Interaction volume radius: 5 \u00c5
Interaction volume height: 20 \u00c5
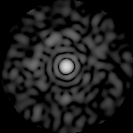
Disorder parameter: 0.7733